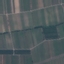
Label: PermanentCrop